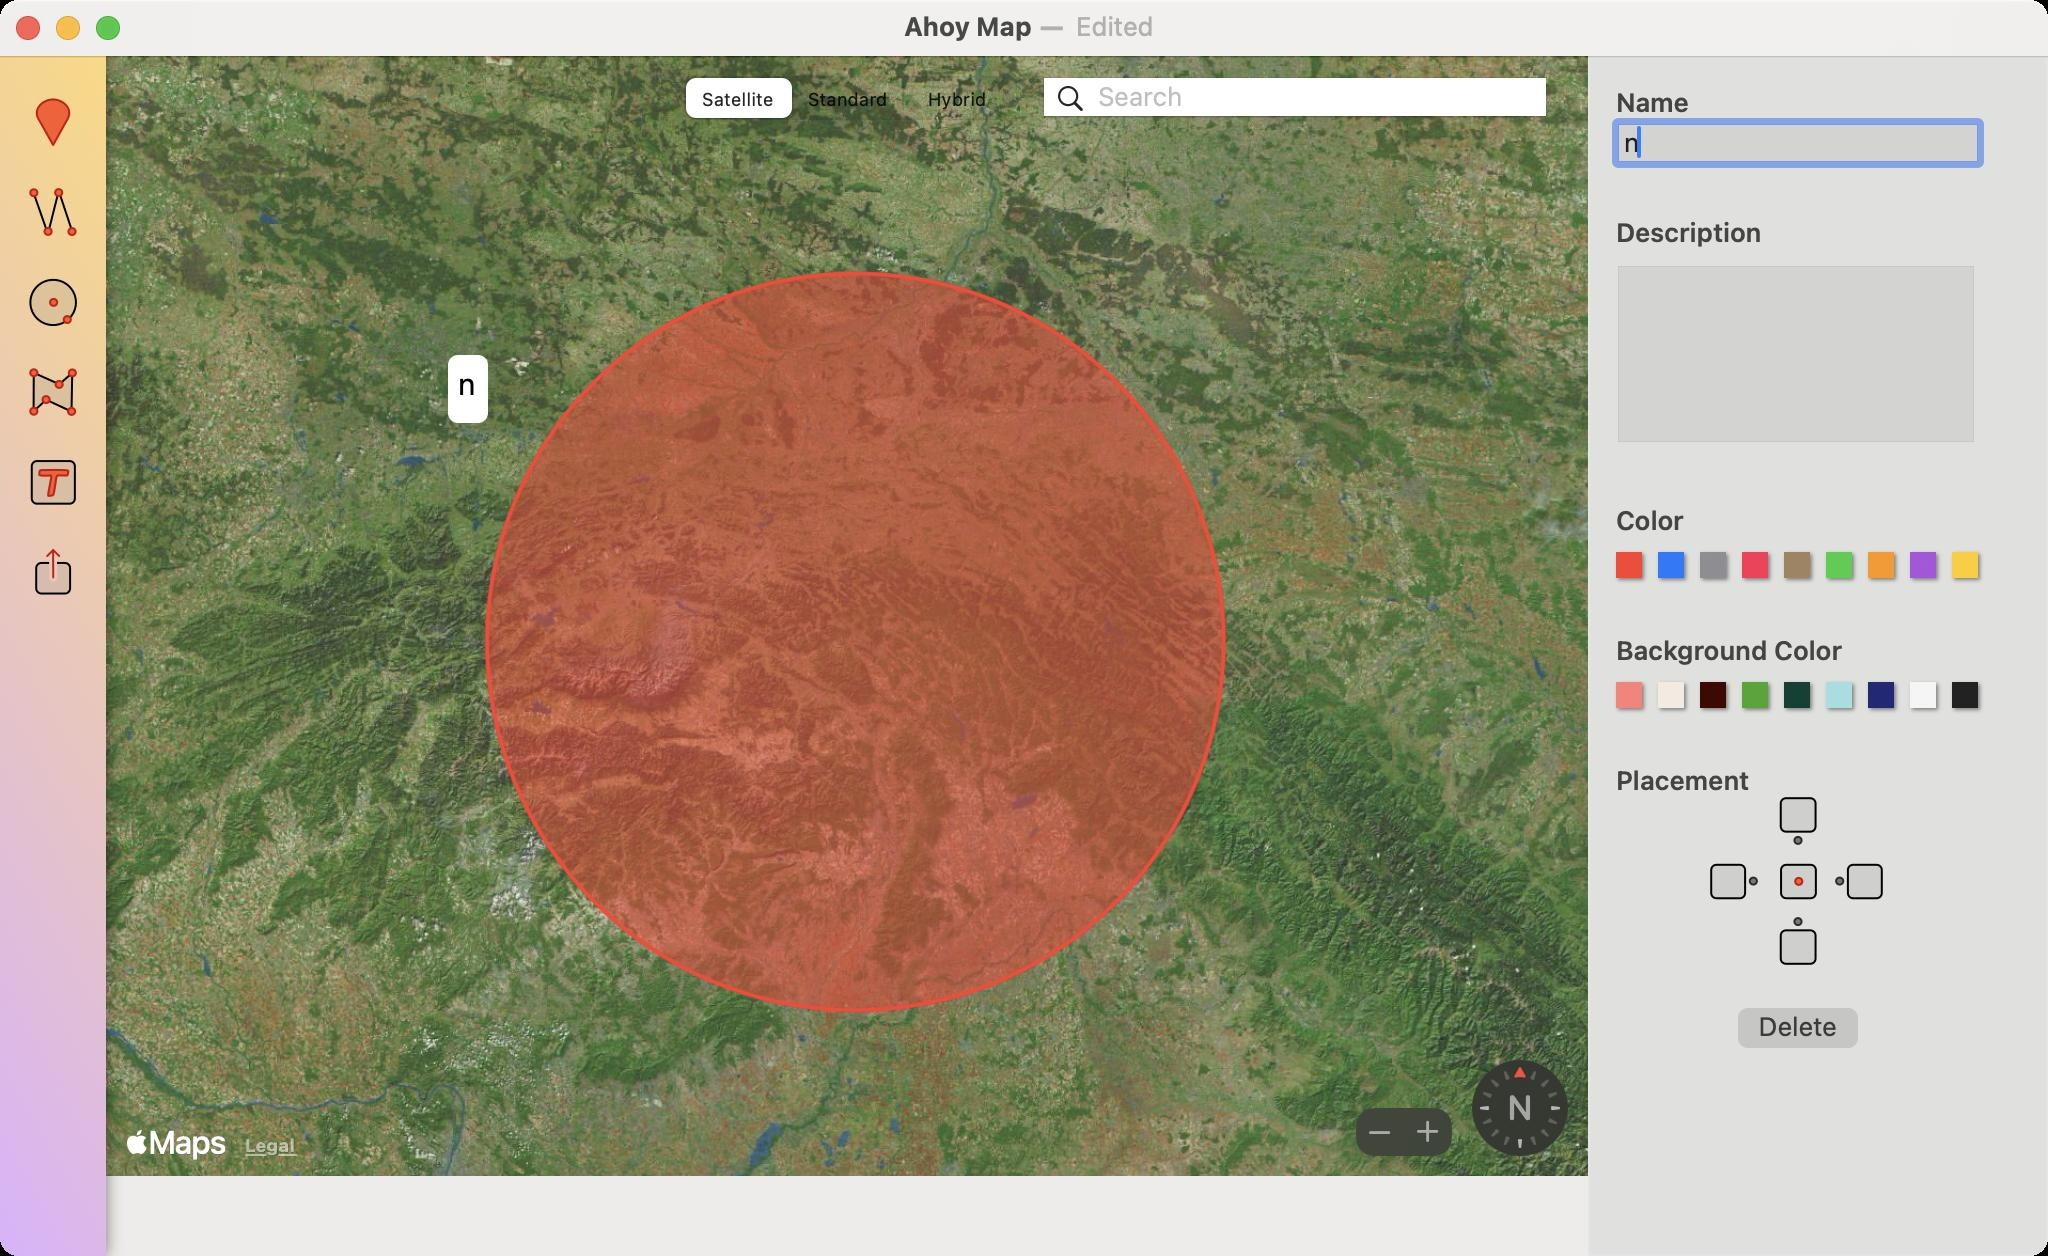
Accessibility tree:
{"name": "Ahoy_Map", "role": "AXWindow", "description": null, "role_description": "standard window", "value": null, "position": "189.00;222.00", "size": "1024;628", "children": [{"name": null, "role": "AXImage", "description": null, "role_description": "image", "value": null, "position": "53.00;28.00", "size": "741;560", "children": [{"name": "", "role": "AXImage", "description": "", "role_description": "Annotation", "value": null, "position": "224.00;177.50", "size": "20;34", "children": []}, {"name": null, "role": "AXImage", "description": "remove", "role_description": "image", "value": null, "position": "678.00;554.00", "size": "24;24", "children": []}, {"name": null, "role": "AXImage", "description": "add", "role_description": "image", "value": null, "position": "702.00;554.00", "size": "24;24", "children": []}, {"name": "", "role": "AXButton", "description": "Zoom Out", "role_description": "button", "value": null, "position": "678.00;554.00", "size": "24;24", "children": []}, {"name": "", "role": "AXButton", "description": "Zoom In", "role_description": "button", "value": null, "position": "702.00;554.00", "size": "24;24", "children": []}]}, {"name": null, "role": "AXRadioGroup", "description": null, "role_description": "radio group", "value": "{\n    \"name\": null,\n    \"role\": \"AXRadioButton\",\n    \"description\": \"Satellite\",\n    \"role_description\": \"radio button\",\n    \"value\": 1,\n    \"position\": \"340.00;37.00\",\n    \"size\": \"57;24\",\n    \"children\": []\n}", "position": "340.00;37.00", "size": "167;24", "children": [{"name": null, "role": "AXRadioButton", "description": "Satellite", "role_description": "radio button", "value": 1, "position": "340.00;37.00", "size": "57;24", "children": []}, {"name": null, "role": "AXRadioButton", "description": "Standard", "role_description": "radio button", "value": 0, "position": "397.00;37.00", "size": "55;24", "children": []}, {"name": null, "role": "AXRadioButton", "description": "Hybrid", "role_description": "radio button", "value": 0, "position": "452.00;37.00", "size": "55;24", "children": []}]}, {"name": null, "role": "AXTextField", "description": null, "role_description": "search text field", "value": "", "position": "521.00;38.00", "size": "253;21", "children": [{"name": "", "role": "AXButton", "description": "search", "role_description": "button", "value": null, "position": "523.00;38.00", "size": "25;22", "children": []}]}, {"name": null, "role": "AXScrollArea", "description": null, "role_description": "scroll area", "value": null, "position": "774.00;63.00", "size": "0;0", "children": [{"name": null, "role": "AXTable", "description": null, "role_description": "table", "value": null, "position": "774.00;63.00", "size": "253;0", "children": [{"name": null, "role": "AXColumn", "description": null, "role_description": "column", "value": null, "position": "784.00;63.00", "size": "233;0", "children": []}]}, {"name": null, "role": "AXScrollBar", "description": null, "role_description": "scroll bar", "value": 0.0, "position": "774.00;47.00", "size": "0;16", "children": [{"name": null, "role": "AXValueIndicator", "description": null, "role_description": "value indicator", "value": 0.0, "position": "775.00;51.00", "size": "26;12", "children": []}, {"name": null, "role": "AXButton", "description": null, "role_description": "increment arrow button", "value": null, "position": "774.00;47.00", "size": "0;0", "children": []}, {"name": null, "role": "AXButton", "description": null, "role_description": "decrement arrow button", "value": null, "position": "774.00;47.00", "size": "0;0", "children": []}, {"name": null, "role": "AXButton", "description": null, "role_description": "increment page button", "value": null, "position": "774.00;51.00", "size": "27;12", "children": []}, {"name": null, "role": "AXButton", "description": null, "role_description": "decrement page button", "value": null, "position": "774.00;51.00", "size": "1;12", "children": []}]}, {"name": null, "role": "AXScrollBar", "description": null, "role_description": "scroll bar", "value": 0.0, "position": "758.00;63.00", "size": "16;0", "children": []}]}, {"name": "", "role": "AXButton", "description": null, "role_description": "button", "value": null, "position": "14.50;49.00", "size": "24;24", "children": []}, {"name": "", "role": "AXButton", "description": null, "role_description": "button", "value": null, "position": "14.50;94.00", "size": "24;24", "children": []}, {"name": "", "role": "AXButton", "description": null, "role_description": "button", "value": null, "position": "14.50;139.00", "size": "24;24", "children": []}, {"name": "", "role": "AXButton", "description": null, "role_description": "button", "value": null, "position": "14.50;184.00", "size": "24;24", "children": []}, {"name": "", "role": "AXButton", "description": null, "role_description": "button", "value": null, "position": "14.50;229.00", "size": "24;24", "children": []}, {"name": "", "role": "AXButton", "description": null, "role_description": "button", "value": null, "position": "14.50;274.00", "size": "24;24", "children": []}, {"name": null, "role": "AXScrollArea", "description": null, "role_description": "scroll area", "value": null, "position": "794.00;28.00", "size": "230;600", "children": [{"name": null, "role": "AXTable", "description": null, "role_description": "table", "value": null, "position": "795.00;29.00", "size": "228;598", "children": [{"name": null, "role": "AXRow", "description": null, "role_description": "table row", "value": null, "position": "795.00;29.00", "size": "228;65", "children": [{"name": null, "role": "AXCell", "description": null, "role_description": "cell", "value": null, "position": "801.00;30.00", "size": "196;63", "children": [{"name": null, "role": "AXStaticText", "description": null, "role_description": "text", "value": "Name", "position": "806.00;43.00", "size": "41;16", "children": []}, {"name": null, "role": "AXTextField", "description": null, "role_description": "text field", "value": "n", "position": "808.00;61.00", "size": "182;21", "children": []}]}]}, {"name": null, "role": "AXRow", "description": null, "role_description": "table row", "value": null, "position": "795.00;94.00", "size": "228;144", "children": [{"name": null, "role": "AXCell", "description": null, "role_description": "cell", "value": null, "position": "801.00;95.00", "size": "196;142", "children": [{"name": null, "role": "AXStaticText", "description": null, "role_description": "text", "value": "Description", "position": "806.00;108.00", "size": "77;16", "children": []}, {"name": null, "role": "AXTextField", "description": null, "role_description": "text field", "value": "", "position": "808.00;132.00", "size": "180;90", "children": []}]}]}, {"name": null, "role": "AXRow", "description": null, "role_description": "table row", "value": null, "position": "795.00;238.00", "size": "228;65", "children": [{"name": null, "role": "AXCell", "description": null, "role_description": "cell", "value": null, "position": "801.00;239.00", "size": "196;63", "children": [{"name": null, "role": "AXStaticText", "description": null, "role_description": "text", "value": "Color", "position": "806.00;252.00", "size": "38;16", "children": []}, {"name": "", "role": "AXButton", "description": null, "role_description": "button", "value": null, "position": "808.00;276.00", "size": "13;13", "children": []}, {"name": "", "role": "AXButton", "description": null, "role_description": "button", "value": null, "position": "829.00;276.00", "size": "13;13", "children": []}, {"name": "", "role": "AXButton", "description": null, "role_description": "button", "value": null, "position": "850.00;276.00", "size": "13;13", "children": []}, {"name": "", "role": "AXButton", "description": null, "role_description": "button", "value": null, "position": "871.00;276.00", "size": "13;13", "children": []}, {"name": "", "role": "AXButton", "description": null, "role_description": "button", "value": null, "position": "892.00;276.00", "size": "13;13", "children": []}, {"name": "", "role": "AXButton", "description": null, "role_description": "button", "value": null, "position": "913.00;276.00", "size": "13;13", "children": []}, {"name": "", "role": "AXButton", "description": null, "role_description": "button", "value": null, "position": "934.00;276.00", "size": "13;13", "children": []}, {"name": "", "role": "AXButton", "description": null, "role_description": "button", "value": null, "position": "955.00;276.00", "size": "13;13", "children": []}, {"name": "", "role": "AXButton", "description": null, "role_description": "button", "value": null, "position": "976.00;276.00", "size": "13;13", "children": []}]}]}, {"name": null, "role": "AXRow", "description": null, "role_description": "table row", "value": null, "position": "795.00;303.00", "size": "228;65", "children": [{"name": null, "role": "AXCell", "description": null, "role_description": "cell", "value": null, "position": "801.00;304.00", "size": "196;63", "children": [{"name": null, "role": "AXStaticText", "description": null, "role_description": "text", "value": "Background Color", "position": "806.00;317.00", "size": "118;16", "children": []}, {"name": "", "role": "AXButton", "description": null, "role_description": "button", "value": null, "position": "808.00;341.00", "size": "13;13", "children": []}, {"name": "", "role": "AXButton", "description": null, "role_description": "button", "value": null, "position": "829.00;341.00", "size": "13;13", "children": []}, {"name": "", "role": "AXButton", "description": null, "role_description": "button", "value": null, "position": "850.00;341.00", "size": "13;13", "children": []}, {"name": "", "role": "AXButton", "description": null, "role_description": "button", "value": null, "position": "871.00;341.00", "size": "13;13", "children": []}, {"name": "", "role": "AXButton", "description": null, "role_description": "button", "value": null, "position": "892.00;341.00", "size": "13;13", "children": []}, {"name": "", "role": "AXButton", "description": null, "role_description": "button", "value": null, "position": "913.00;341.00", "size": "13;13", "children": []}, {"name": "", "role": "AXButton", "description": null, "role_description": "button", "value": null, "position": "934.00;341.00", "size": "13;13", "children": []}, {"name": "", "role": "AXButton", "description": null, "role_description": "button", "value": null, "position": "955.00;341.00", "size": "13;13", "children": []}, {"name": "", "role": "AXButton", "description": null, "role_description": "button", "value": null, "position": "976.00;341.00", "size": "13;13", "children": []}]}]}, {"name": null, "role": "AXRow", "description": null, "role_description": "table row", "value": null, "position": "795.00;368.00", "size": "228;125", "children": [{"name": null, "role": "AXCell", "description": null, "role_description": "cell", "value": null, "position": "801.00;369.00", "size": "196;123", "children": [{"name": null, "role": "AXStaticText", "description": null, "role_description": "text", "value": "Placement", "position": "806.00;382.00", "size": "71;16", "children": []}, {"name": "", "role": "AXCheckBox", "description": null, "role_description": "toggle button", "value": 1, "position": "885.50;427.00", "size": "27;27", "children": []}, {"name": "", "role": "AXCheckBox", "description": null, "role_description": "toggle button", "value": 0, "position": "853.50;427.00", "size": "27;27", "children": []}, {"name": "", "role": "AXCheckBox", "description": null, "role_description": "toggle button", "value": 0, "position": "917.50;427.00", "size": "24;27", "children": []}, {"name": "", "role": "AXCheckBox", "description": null, "role_description": "toggle button", "value": 0, "position": "885.50;397.00", "size": "27;27", "children": []}, {"name": "", "role": "AXCheckBox", "description": null, "role_description": "toggle button", "value": 0, "position": "885.50;457.00", "size": "27;27", "children": []}]}]}, {"name": null, "role": "AXRow", "description": null, "role_description": "table row", "value": null, "position": "795.00;493.00", "size": "228;76", "children": [{"name": null, "role": "AXCell", "description": null, "role_description": "cell", "value": null, "position": "801.00;494.00", "size": "196;74", "children": [{"name": "Delete", "role": "AXButton", "description": null, "role_description": "button", "value": null, "position": "862.00;499.00", "size": "74;32", "children": []}]}]}, {"name": null, "role": "AXColumn", "description": null, "role_description": "column", "value": null, "position": "795.00;29.00", "size": "208;598", "children": []}]}]}, {"name": null, "role": "AXButton", "description": null, "role_description": "close button", "value": null, "position": "7.00;6.00", "size": "14;16", "children": []}, {"name": null, "role": "AXButton", "description": null, "role_description": "full screen button", "value": null, "position": "47.00;6.00", "size": "14;16", "children": [{"name": null, "role": "AXGroup", "description": null, "role_description": "group", "value": null, "position": "47.00;6.00", "size": "14;16", "children": [{"name": null, "role": "AXGroup", "description": null, "role_description": "group", "value": null, "position": "47.00;6.00", "size": "14;16", "children": []}]}]}, {"name": null, "role": "AXButton", "description": null, "role_description": "minimize button", "value": null, "position": "27.00;6.00", "size": "14;16", "children": []}, {"name": "Edited", "role": "AXMenuButton", "description": "document actions", "role_description": "menu button", "value": null, "position": "535.00;5.00", "size": "51;16", "children": []}, {"name": null, "role": "AXStaticText", "description": null, "role_description": "text", "value": "—", "position": "518.00;5.00", "size": "16;16", "children": []}, {"name": null, "role": "AXStaticText", "description": null, "role_description": "text", "value": "Ahoy Map", "position": "450.00;5.00", "size": "68;16", "children": []}]}